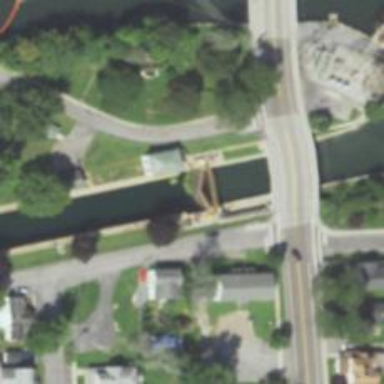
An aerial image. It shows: Lock gate along waterway.